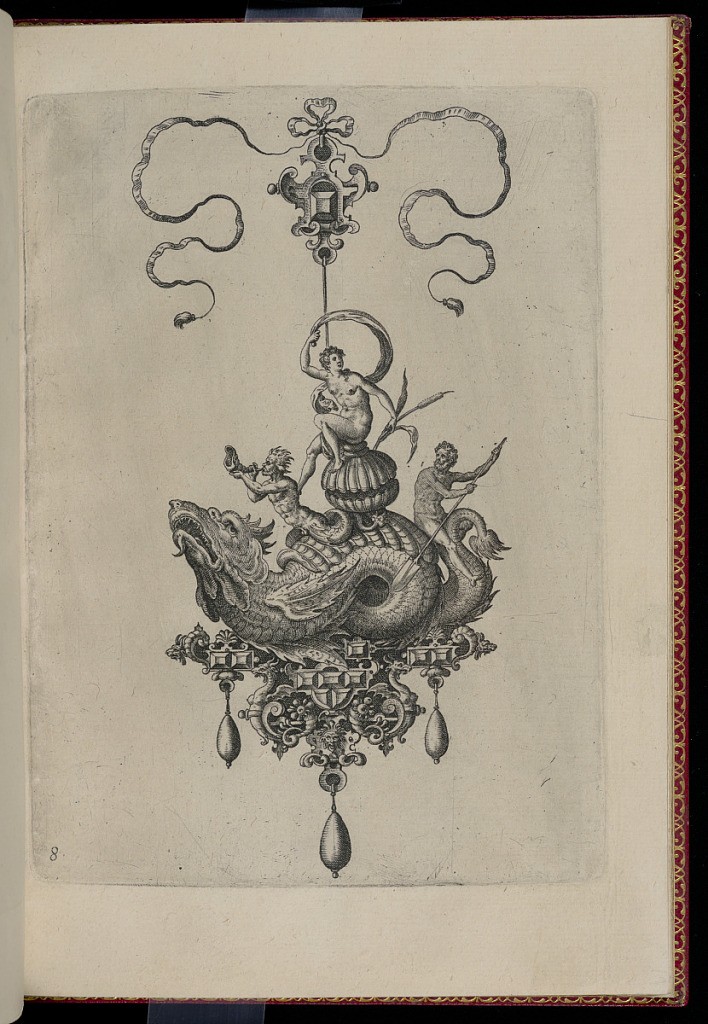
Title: Pendant Design
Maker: Hans Collaert the Elder, Flemish, ca. 1530 - 1581
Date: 1582
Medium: Engraving on paper
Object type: Print
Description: A pendant in the form of a sea monster perched on a strapwork base is suspended from a bow knot. The base is composed of faceted gems, a mask, dragons and cornucopia, and is hung with three drop pearls. Riding on the monster's back is a nude youth seated on a shell, an older man with an oar, and a merman with a shell. The plate is numbered.